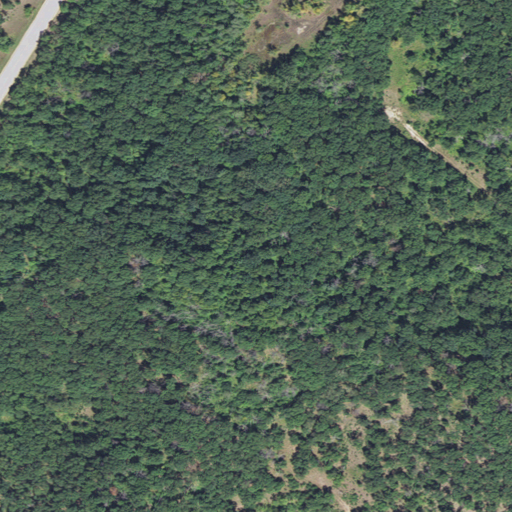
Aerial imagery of mountain in Wisconsin named Quarry Hill containing deciduous forest, grassland, low intensity development, and pasture